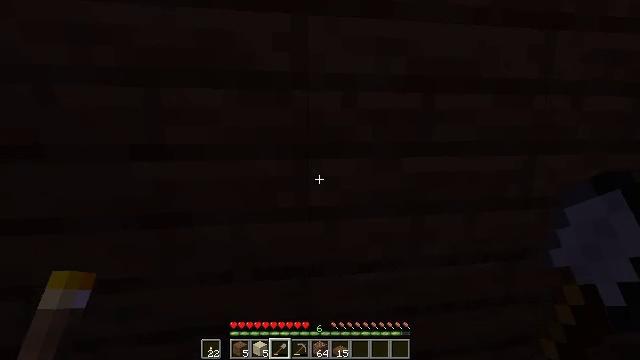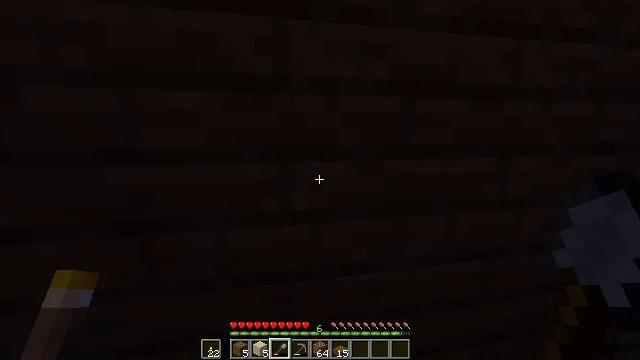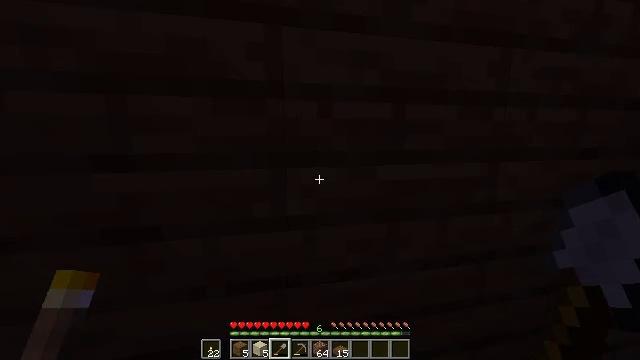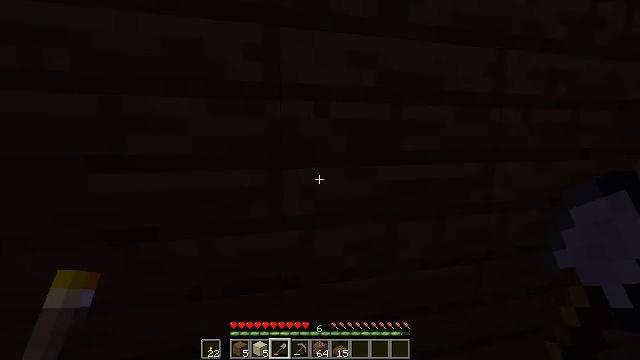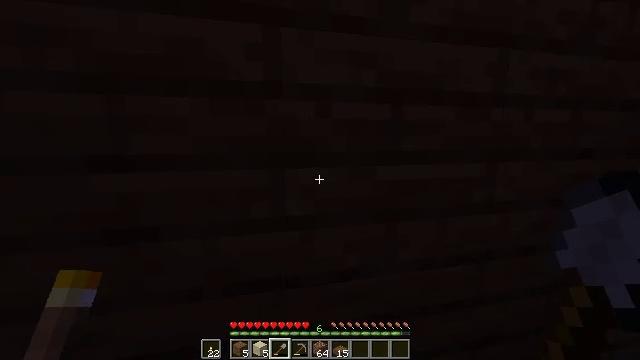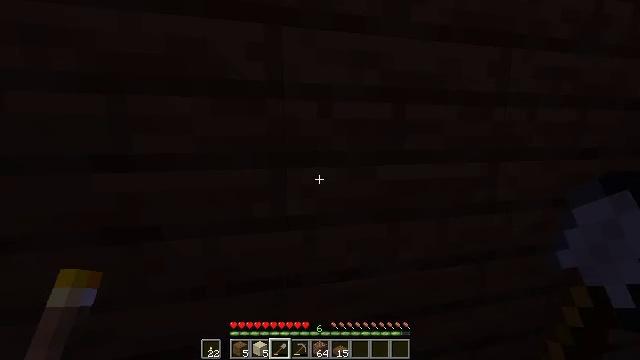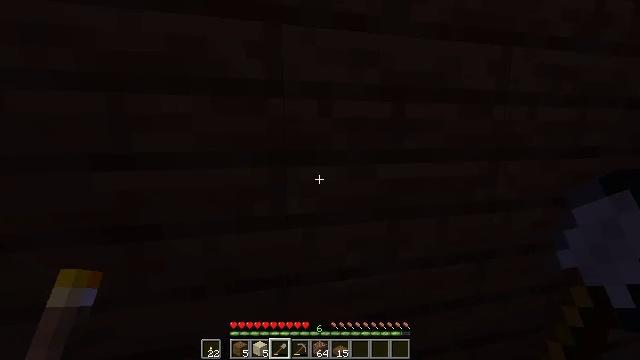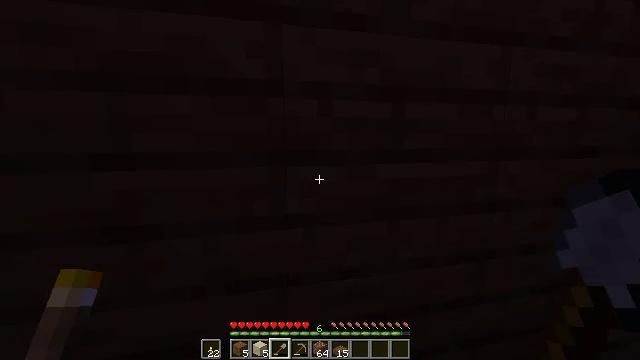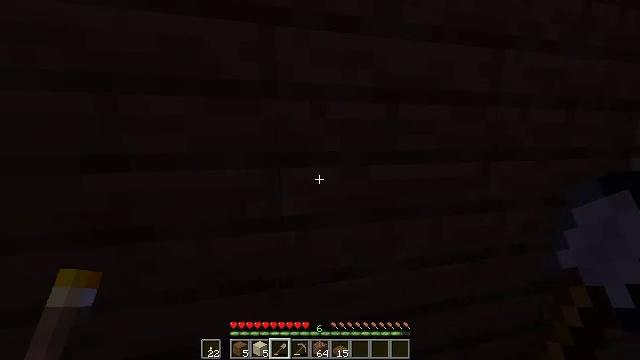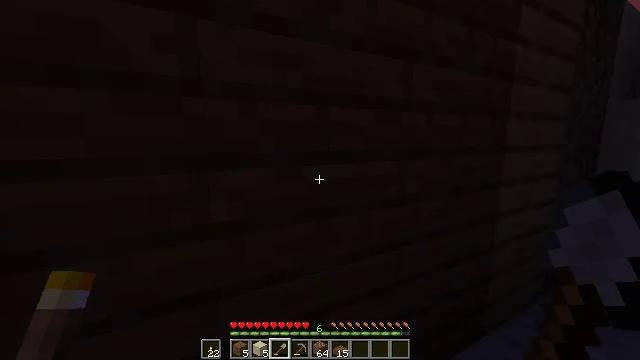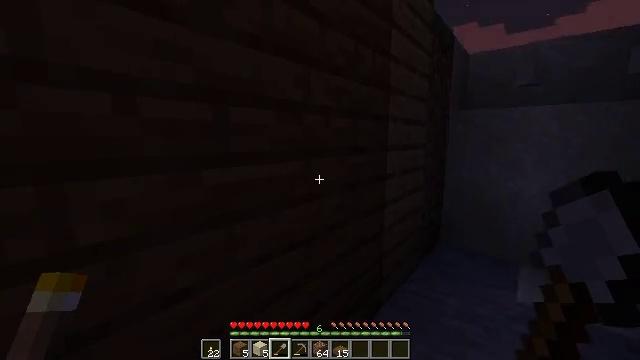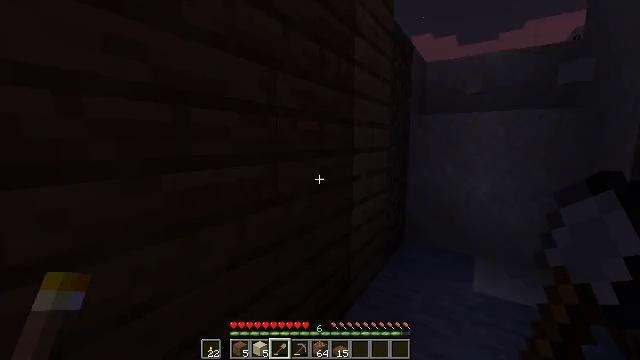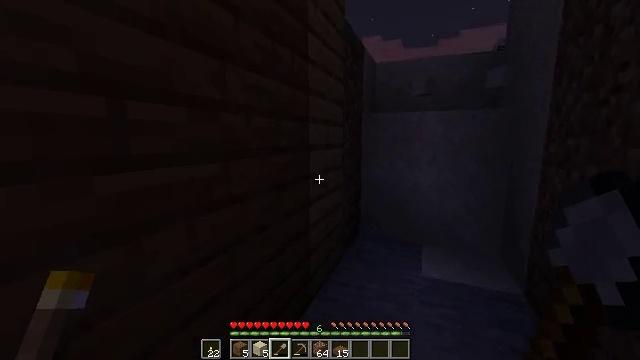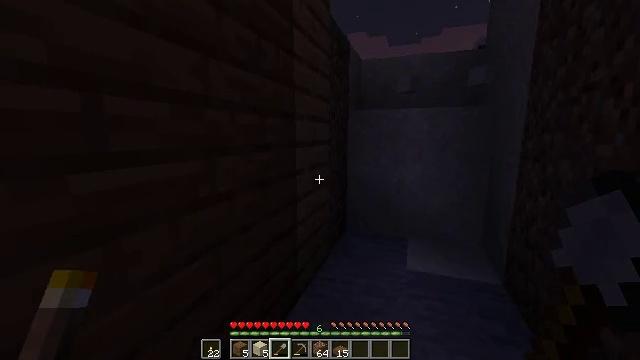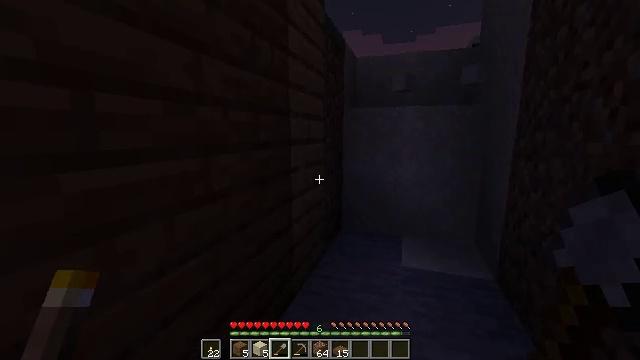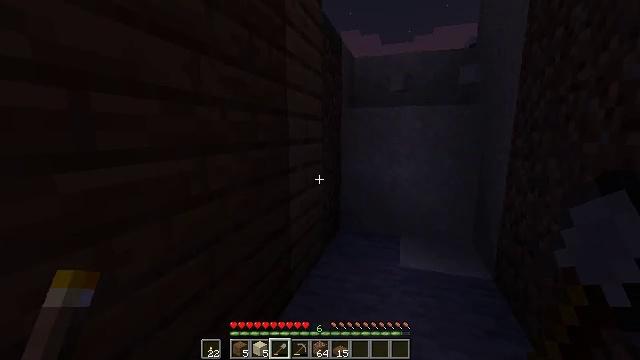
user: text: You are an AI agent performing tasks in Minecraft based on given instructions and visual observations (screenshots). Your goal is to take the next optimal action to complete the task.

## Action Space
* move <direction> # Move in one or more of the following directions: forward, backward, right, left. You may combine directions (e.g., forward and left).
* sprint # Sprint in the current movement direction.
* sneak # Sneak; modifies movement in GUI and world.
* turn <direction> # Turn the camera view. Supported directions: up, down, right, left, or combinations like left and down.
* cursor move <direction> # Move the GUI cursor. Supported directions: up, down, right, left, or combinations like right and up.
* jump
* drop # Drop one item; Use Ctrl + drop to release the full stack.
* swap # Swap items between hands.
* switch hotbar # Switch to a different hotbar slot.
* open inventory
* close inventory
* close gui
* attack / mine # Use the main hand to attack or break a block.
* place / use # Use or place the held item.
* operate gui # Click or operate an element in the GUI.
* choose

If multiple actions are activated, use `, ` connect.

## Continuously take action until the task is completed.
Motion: motion action
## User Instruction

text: Mine spruce planks to gather materials.
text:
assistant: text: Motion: turn right
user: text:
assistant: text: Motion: turn right and up
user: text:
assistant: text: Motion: no_op
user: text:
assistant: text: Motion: no_op
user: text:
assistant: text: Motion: no_op
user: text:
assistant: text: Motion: no_op
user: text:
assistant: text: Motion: no_op
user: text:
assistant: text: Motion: turn right
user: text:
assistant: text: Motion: turn right
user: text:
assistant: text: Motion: turn right
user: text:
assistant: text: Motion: turn right
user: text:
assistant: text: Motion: turn right
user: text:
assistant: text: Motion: turn right
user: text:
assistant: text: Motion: turn right
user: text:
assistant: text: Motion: no_op
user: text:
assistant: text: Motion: no_op
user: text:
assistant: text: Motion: move forward
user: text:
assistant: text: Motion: move forward
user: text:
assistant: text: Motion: move forward
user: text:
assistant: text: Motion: move forward, turn left
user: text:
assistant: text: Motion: move forward
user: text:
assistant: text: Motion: move forward
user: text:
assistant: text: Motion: no_op
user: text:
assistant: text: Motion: turn left and down
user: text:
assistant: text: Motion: turn left and down
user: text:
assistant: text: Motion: turn left
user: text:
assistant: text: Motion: turn left
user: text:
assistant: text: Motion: turn left
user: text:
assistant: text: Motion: turn left
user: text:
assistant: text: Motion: turn left